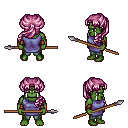
a pixel art fantasy rpg character, male body template, orc, green skin, chain tabard jacket, teal pants, pink princess hairstyle, cloth bracers, spear, four views (front, back, left, right), 2x2 character sprite sheet, small pixel art, hard edges, no anti-aliasing